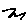
Label: zigzag